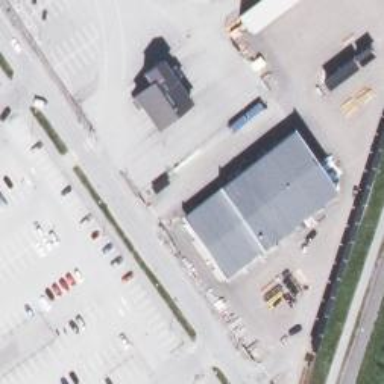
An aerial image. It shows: Commercial building.